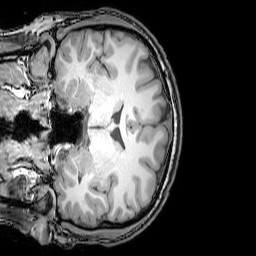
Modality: T1w
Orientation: coronal
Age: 26
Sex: male
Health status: healthy
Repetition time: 0.081 s
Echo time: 0.037 s